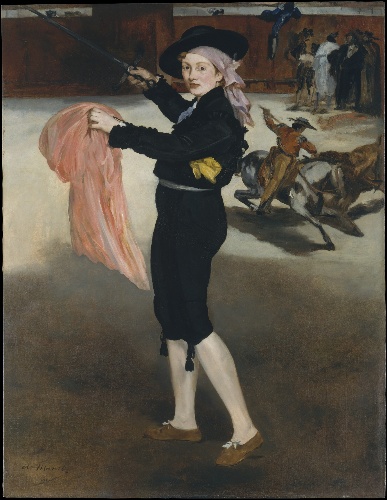
Title: Mademoiselle V. . . in the Costume of an Espada
Artist: Edouard Manet
Artist bio: French, Paris 1832–1883 Paris
Date: 1862
Object type: Painting
Classification: Paintings
Medium: Oil on canvas
Dimensions: 65 x 50 1/4 in. (165.1 x 127.6 cm)
Department: European Paintings
Credit line: H. O. Havemeyer Collection, Bequest of Mrs. H. O. Havemeyer, 1929
Accession year: 1929
Repository: Metropolitan Museum of Art, New York, NY
Tags: Women|Bulls|Horses